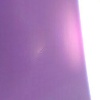
Label: sunburn